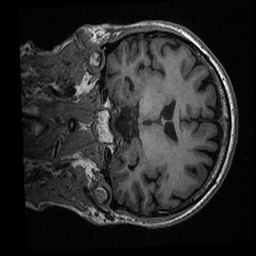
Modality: T1w
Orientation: coronal
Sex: male
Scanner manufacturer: ge
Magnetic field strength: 3 T
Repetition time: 0.0064 s
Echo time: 0.00281 s